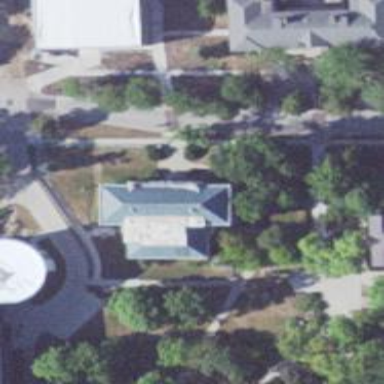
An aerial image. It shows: College building.